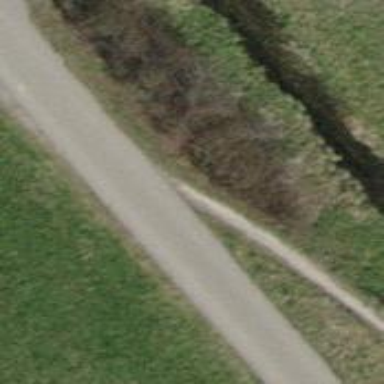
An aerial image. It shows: Compacted path with excellent trail visibility.